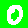
Digit: 0